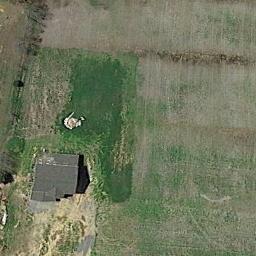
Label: sparse_residential